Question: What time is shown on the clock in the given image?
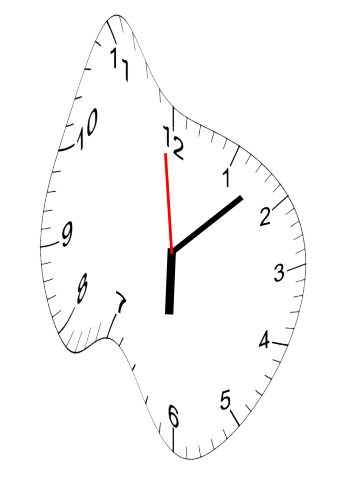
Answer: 06:07:59